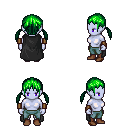
a pixel art fantasy rpg character, female body template, dark elf, purple skin, black cape, teal pants, green twin-tailed hairstyle, leather bracers, brown shoes, four views (front, back, left, right), 2x2 character sprite sheet, small pixel art, hard edges, no anti-aliasing